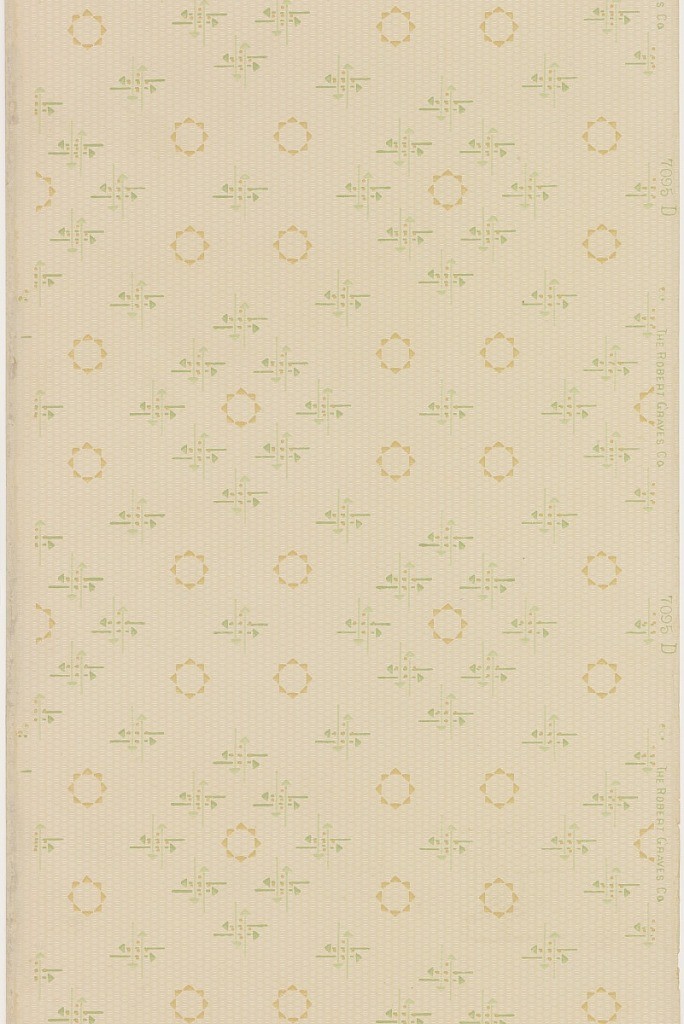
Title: Ceiling paper
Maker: Robert Graves Co., New York, New York
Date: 1905–1915
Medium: Machine-printed paper
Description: Circle motif alternating with a motif of four crossed arrows. Printed in green and ocher on tan ground containing a rows of dashes.